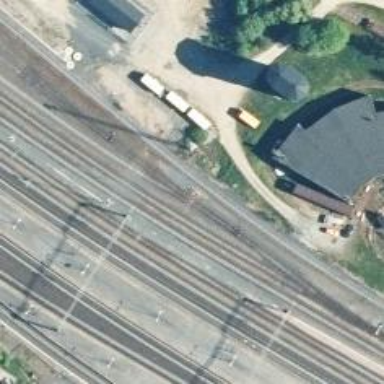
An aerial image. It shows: Wedge is used for the railway derail.